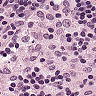
Metastatic tissue present: no